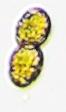
Label: Margalefidinium